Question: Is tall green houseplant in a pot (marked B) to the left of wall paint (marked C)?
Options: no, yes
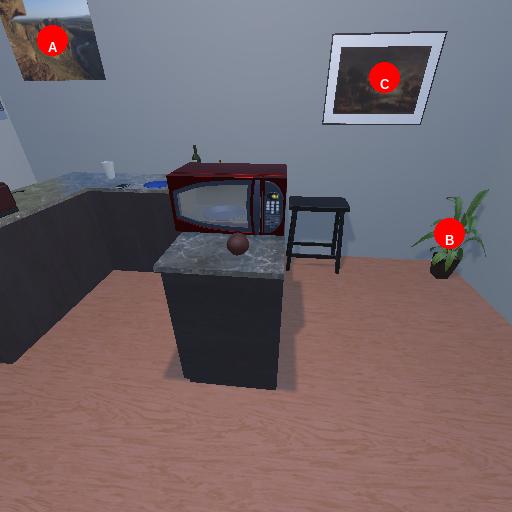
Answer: no